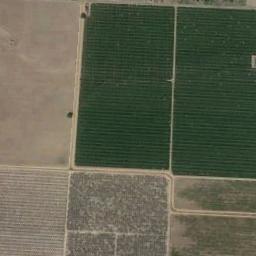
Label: rectangular_farmland